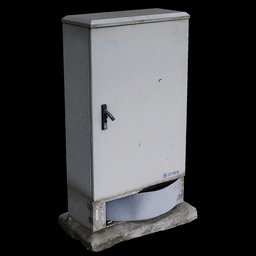
Label: electronics